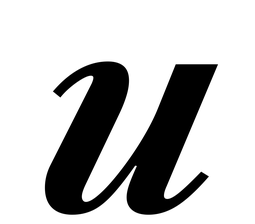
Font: LibreCaslonText-Italic_Bold_Italic